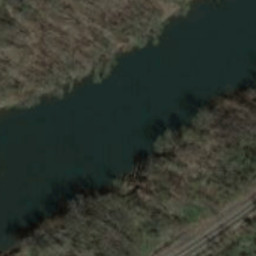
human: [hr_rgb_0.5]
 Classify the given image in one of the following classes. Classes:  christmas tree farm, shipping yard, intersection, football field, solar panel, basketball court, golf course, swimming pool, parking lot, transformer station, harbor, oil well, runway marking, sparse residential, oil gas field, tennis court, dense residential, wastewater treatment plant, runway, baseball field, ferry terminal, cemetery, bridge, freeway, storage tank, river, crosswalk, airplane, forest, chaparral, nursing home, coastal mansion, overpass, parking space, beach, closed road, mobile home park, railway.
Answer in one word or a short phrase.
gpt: river